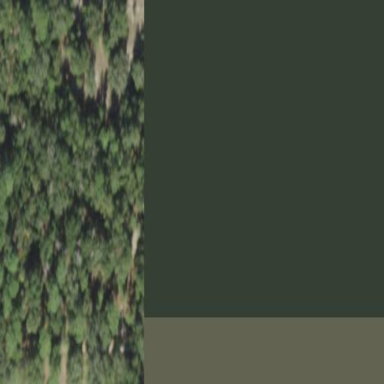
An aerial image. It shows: Mixed woodland area with various types of leaves.